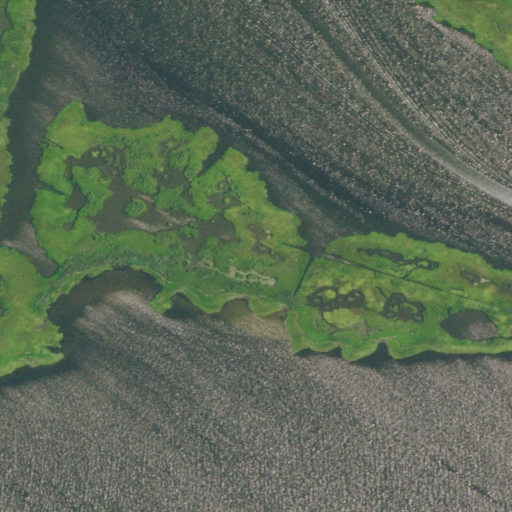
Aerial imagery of island in New Jersey named Marsh Elder Island containing open water and herbaceous wetlands